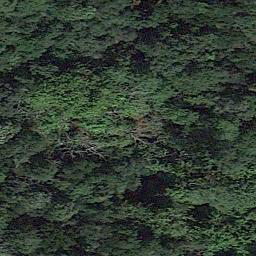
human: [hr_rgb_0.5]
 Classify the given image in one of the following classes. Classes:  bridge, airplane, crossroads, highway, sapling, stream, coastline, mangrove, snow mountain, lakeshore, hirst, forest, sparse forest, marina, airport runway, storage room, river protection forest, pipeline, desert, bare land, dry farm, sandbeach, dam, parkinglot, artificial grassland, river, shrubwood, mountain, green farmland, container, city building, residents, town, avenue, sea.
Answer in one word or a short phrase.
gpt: forest